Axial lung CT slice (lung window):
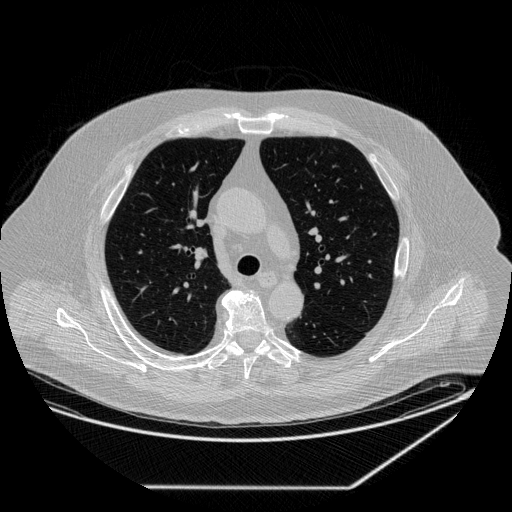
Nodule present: no